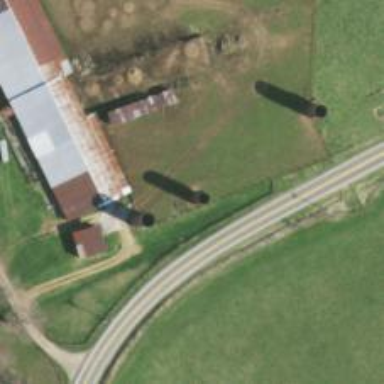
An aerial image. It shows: Silo building.